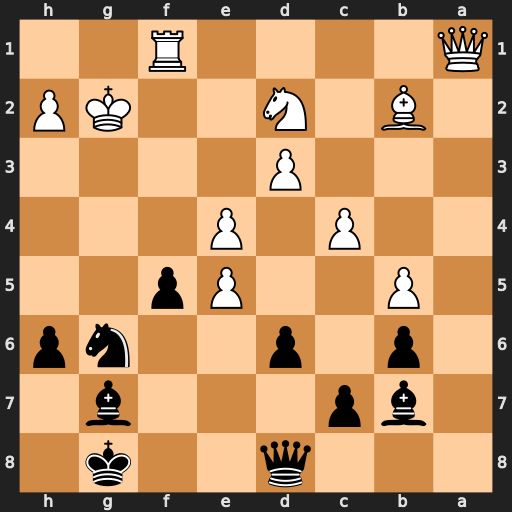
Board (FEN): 3q2k1/1bp3b1/1p1p2np/1P2Pp2/2P1P3/3P4/1B1N2KP/Q4R2
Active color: b
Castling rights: -
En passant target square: -
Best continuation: Qg5+ Kh1 Qxd2